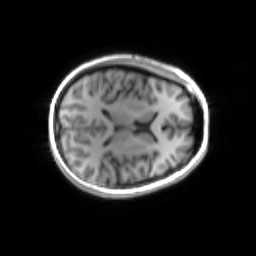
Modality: inplaneT1
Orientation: axial
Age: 24
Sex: female
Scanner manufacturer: siemens
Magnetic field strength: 3 T
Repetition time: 1.2 s
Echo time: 0.00251 s